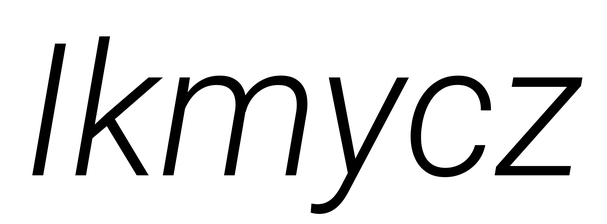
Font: Roboto-Italic_Light_Italic